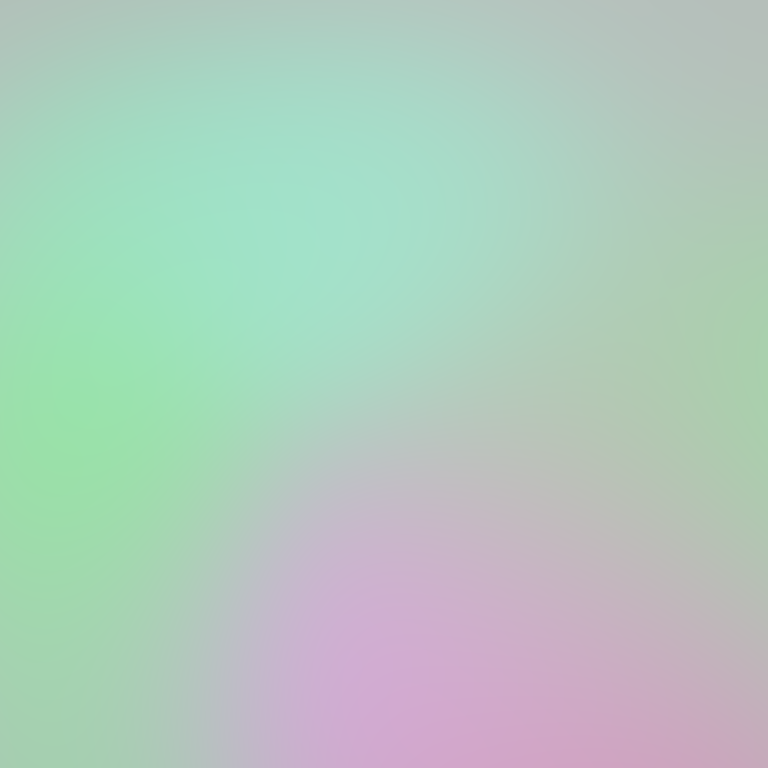
Abstract light effect, smooth gradient from soft teal to gentle pink, serene atmosphere, diffuse glow, no room, no furniture, no objects.